Question: I have created a custom 'comboBox' that supports images in front of the items text. Here's how it looks:

For this, I created a new control called 'ImageComboBox' that is stored in a 'dll' referenced in my winforms project.
This 'ImageComboBox' is nothing more than a 'ComboBox' with 'DrawMode' set to 'DrawMode.OwnerDrawFixed' and holding a <URL> that contains all images to draw. There is a 'DrawItemEventHandler' that is in charge of drawing the image and the text of each item.
I encounter a two-pixel problem, but the confusing part is that the problem is not always occurring. When I create a new winforms project and simply add a new 'ImageComboBox', I don't have the problem. When I add a new 'ImageComboBox' on a winforms project rather advanced, the problem occurs - 9 times out of 10 times (or something like that).
---
Here's the step to reproduce my two-pixel problem:
1. When I open the form, everything's fine:
2. When I drop down the imageComboBox, everything's fine:
3. When I hover an item to select it, everything's fine:
4. When I select an item, everything's fine:
5. And when I drop down the imageComboBox when there is an item selected, the problem occurs: the image in front of the selected item is shifted by two pixels on the right and the text is shifted by one pixel on the left: Let's zoom:
6. And here the proof I don't have the bug sometimes: Let's zoom again:
---
Here's the 'DrawItemEvent' of my 'ImageComboBox':
('this._imageList' is my 'ImageList' object)
'''
private void OnDrawItem(object sender, DrawItemEventArgs e) {
if (e.Index >= 0) {
// If the current item is one in the comboBox
// Compute the X location of the text to drawn
int strLocationX = this._imageList.Images.Count > e.Index ?
this._imageList.Images[e.Index].Width + 1 :
e.Bounds.X + 1;
// Get the displayed text of the current item
String itemText = this.Items[e.Index].ToString();
if (this.DroppedDown) {
// If the comboBox is dropped down
// Draw the blue rectangle
e.DrawBackground();
if (e.State == DrawItemState.ComboBoxEdit) {
// If we are drawing the selected item
// Draw the text
e.Graphics.DrawString(itemText, this.Font, Brushes.Black,
new Point(strLocationX + 1, e.Bounds.Y + 1));
if (this._imageList.Images.Count > e.Index) {
// If we have an image available
// Draw the image
e.Graphics.DrawImage(this._imageList.Images[e.Index],
new Point(e.Bounds.X, e.Bounds.Y - 1));
}
} else {
// If we are drawing one of the item in the drop down
// Check if the item is being highlighted
if (e.State.ToString().Contains(DrawItemState.Focus.ToString()) &&
e.State.ToString().Contains(DrawItemState.Selected.ToString())) {
// Draw the text in White
e.Graphics.DrawString(itemText, this.Font, Brushes.White,
new Point(strLocationX, e.Bounds.Y + 1));
} else {
// Draw the text in Black
e.Graphics.DrawString(itemText, this.Font, Brushes.Black,
new Point(strLocationX, e.Bounds.Y + 1));
}
if (this._imageList.Images.Count > e.Index) {
// If we have an image available
// Draw the image
e.Graphics.DrawImage(this._imageList.Images[e.Index],
new Point(e.Bounds.X + 2, e.Bounds.Y - 1));
}
}
} else {
// If the comboBox is not dropped down
// Draw the text
e.Graphics.DrawString(itemText, this.Font, Brushes.Black,
new Point(strLocationX + 1, e.Bounds.Y + 1));
if (this._imageList.Images.Count > e.Index) {
// If we have an image available
// Draw the image
e.Graphics.DrawImage(this._imageList.Images[e.Index],
new Point(e.Bounds.X, e.Bounds.Y - 1));
}
}
}
}
'''
For my point of view, the code should be right, but it seems that sometimes the 'if' conditions don't return the same results whereas I think it should do.
Any clue on where this problem could come from?
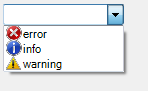
Answer: Found the answer: the code was not right, I had a wrong 'if' condition at the beginning of the snippet (but I still don't understand why the bug was happening sometimes and sometimes not).
I have to use:
'''
if (this.DroppedDown) {
// If the comboBox is dropped down
// Draw the blue rectangle
e.DrawBackground();
if (( e.State & DrawItemState.ComboBoxEdit ) == DrawItemState.ComboBoxEdit) {
// If we are drawing the selected item
// ...
'''
instead of:
'''
if (this.DroppedDown) {
// If the comboBox is dropped down
// Draw the blue rectangle
e.DrawBackground();
if (e.State == DrawItemState.ComboBoxEdit) {
// If we are drawing the selected item
// ...
'''